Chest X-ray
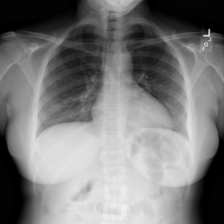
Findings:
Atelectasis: negative
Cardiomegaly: negative
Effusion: negative
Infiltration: negative
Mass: negative
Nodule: negative
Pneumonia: negative
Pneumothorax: negative
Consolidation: negative
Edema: negative
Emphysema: negative
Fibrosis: negative
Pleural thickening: negative
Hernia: negative